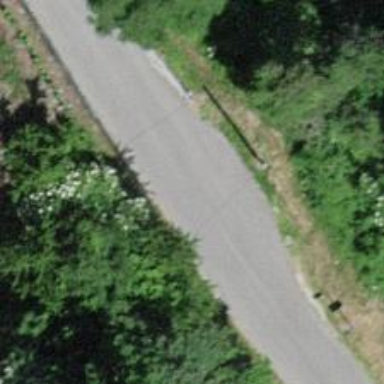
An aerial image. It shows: Passing place on the road.